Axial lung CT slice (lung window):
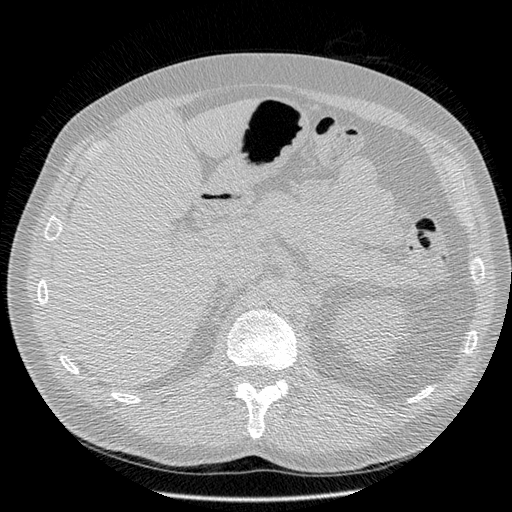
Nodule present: no